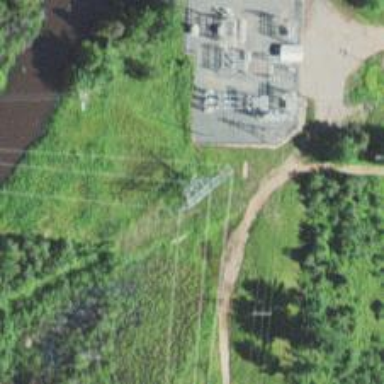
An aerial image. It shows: Power tower.